Идея о существовании гравитационных волн является одним из самых удивительных предсказаний общей теории относительности Эйнштейна. Гравитационные волны — это пространственновременное возмущение, распространяющееся подобно электромагнитным волнам со скоростью света. Прямое обнаружение гравитационных волн — невероятно сложная задача, однако 14 сентября 2015 года первый сигнал был обнаружен при сотрудничестве LIGO и VIRGO. Гравитационные волны излучаются при быстром движении массивных объектов. Наиболее мощным источником гравитационных волн является событие слияния двух сверхмассивных черных дыр (далее — СЧД). Черные дыры, предсказанные общей теорией относительности, представляют собой чрезвычайно компактные объекты, массы которых могут быть очень большими. Другие особые свойства черных дыр в решении данной задачи не понадобятся. В общепринятой теории эволюции галактик предполагается, что в центре галактики находится сверхмассивная черная дыра, обладающая массой, порядка $10^5 - 10^9$ масс Солнца. Галактиками называются звездные системы, содержащие $10^{10} - 10^{11}$ звезд. В процессе эволюции две галактики могут столкнуться и слиться в одну. Что же произойдёт с двумя сверхмассивными черными дырами, первоначально находившимися в их центрах? Можно выделить три основных этапа эволюции системы, состоящей из двух сверхмассивных черных дыр. На каждом из трёх этапов СЧД сближаются, хотя физические явления, лежащие в основе этих процессов, различны. Каждый из этих трех этапов будет изучен нами в первых трех заданиях. В четвертом задании мы будем использовать полученные ранее соотношения для расчета полного времени эволюции системы бинарных СЧД. В конце процесса эволюции две сверхмассивные черные дыры сближаются и сливаются в одну черную дыру. Процесс слияния длится около часа и сопровождается мощным импульсом гравитационного излучения. Будущие обсерватории, такие как LISA, смогут задетектировать это излучение. Тем не менее, исследования эволюции сверхмассивных черных дыр ведутся уже сейчас, на заре эры астрономии гравитационных волн. 1. Выражайте все расстояния в парсеках $\mathrm{(pc)}$, а временные интервалы в гига годах $\mathrm{(Gy)}$. Мы будем использовать массу Солнца $(M_S)$ в качестве единицы массы. Возможно, вам понадобятся следующие табличные значения: $1\mathrm{pc}=3.1\times10^{16}~м$, $M_S=2.0\times10^{30}~кг$, $t_H=13.7~\mathrm{Gy}$, возраст Вселенной, $G=6.67\times10^{-11}~Н\times м^2/кг^2$, $c=3.0\times10^8~м/с$. 2. Когда мы пишем слово «оцените», мы не требуем от вас точного ответа. Достаточно получить результат, который отличается от истинного не более, чем в $10$ раз. Когда мы пишем «найдите», мы подразумеваем точный ответ. Слово «вычислите» предполагают численный ответ. 3. В течение всей задачи будем считать, что все звезды в галактике имеют одинаковую массу $m=M_S$. 4. На протяжении всей задачи эффектами общей теории относительности можно пренебречь, за исключением явления излучения гравитационных волн. Все звезды и черные дыры будем считать точечными телами, которые подчиняются законам Ньютоновской гравитации. В этом задании мы будем изучать упрощенную модель галактики. Вы можете не учитывать скорости звезд в галактике и считать концентрацию звезд $n$ постоянной. $R$ — характерный размер галактики. Концентрация звезд достаточно мала, поэтому столкновения звезд происходят чрезвычайно редко, и ими можно пренебречь. Рассмотрим сверхмассивную черную дыру с массой $M\gg m$, движущуюся со скоростью $v$ через галактику. Удивительно, но средняя сила взаимодействия черной дыры со звездами отлична от нуля. По этой причине данная сила замедляет движение черной дыры и называется силой динамического трения. Это задание посвящено определению силы динамического трения.
Перейдем в систему отсчета, связанную со сверхмассивной черной дырой. Рассмотрим движение одной звезды с прицельным параметром $b$ (см. рис). Будем предполагать, что $$b\gg b_1 =\frac{GM}{v^2}.$$ Угловое отклонение звезды равно $\alpha=kb_1/b$, где $k$ — некоторый коэффициент. Найдите значение $k$. Если вы не можете найти значение $k$, примите $k=1$ в дальнейшем.
Пусть ось $\mathrm{Ox}$ направлена вдоль скорости черной дыры. Найдите проекцию на ось $\mathrm{Ox}$ импульса $\Delta p_x$, переданную звездой черной дыре.
Оцените среднюю силу $F_{DF}$, действующую на черную дыру, путем усреднения по прицельному параметру $b$. Вкладом звезд с прицельными параметрами $b < b_1$ можно пренебречь. Предполагается, что черная дыра находится в центральной части галактики. Выразите $F_{DF}$ через $M,v,R,G$, и плотность звезд $\rho=mn$.
Полученное в предыдущей задаче выражение для $F_{DF}$ содержит множитель $\log R/b_1$, который далее мы будем обозначать как $\log \Lambda$. Вычислите значение $\log \Lambda$ для $M =10^8M_s$, $R = 20 ~кпк = 20 \times 10^3 пк$ и скорости $v= 200~ км/с$. В этом задании мы рассмотрим систему двух сверхмассивных черных дыр с равными массами $M\gg m$, расположенными в центре галактики. Будем называть эту систему бинарной системой сверхмассивных черных дыр (или просто бинарной системой). Будем считать, что вблизи бинарной системы нет звезд, каждая сверхмассивная черная дыра имеет круговую орбиту радиуса $a$ в гравитационном поле другой сверхмассивной черной дыры.
Найдите орбитальную скорость $v_{bin}$ каждой чёрной дыры. Найдите полную энергию $E$ бинарной системы. Выразите их через $a,G$ и $M$. На расстояниях от бинарных систем намного больших, чем $a$, находится большое количество звезд. Звезды движутся по сложным и разнообразным траекториям в гравитационном поле всей галактики. Подобно движению молекул в идеальном газе, движение звезд можно считать хаотическим. Предположим, что скорости звезд имеют равные величины $\sigma\ll v_{bin}$, а средняя плотность звезд равна $\rho$. В этом случае динамическое трение больше не влияет на бинарную систему, и потери энергии будут вызваны другим явлением.
Решим вспомогательную задачу. Пусть звезда массой $m$ движется по направлению к точечной массе $M_2\gg m$, находящейся в состоянии покоя. $r_m$ — минимальное расстояние между звездой и точечной массой в процессе движения. $\sigma$ — скорость звезды на большом расстоянии от $M_2$. Найдите точное значение прицельного параметра $b$. Если звезда приближается к бинарной системе на расстояние около $a$, она участвует в сложном трехчастичном взаимодействии с бинарной системой, что почти всегда приводит к тому, что звезда вылетает со скоростью порядка $v_{bin}$ (скорость звезды на большом расстоянии после взаимодействия). Такое ”сильное” взаимодействие мы назовем столкновением звезды с бинарной системой. Ускорение и выброс звезды после столкновения называется «гравитационной рогаткой».
Оцените характерное время $\Delta t$ между двумя последовательными соударениями бинарной системы со звездами. Учтите, что $\sigma\ll v_{bin}$.
Оцените скорость потерь энергии бинарной системы $dE/dt$. Оцените скорость изменения радиуса $da/dt$. Выразите её через $a,\rho,\sigma,G$.
Пусть $a_1$ — начальный радиус системы. Оцените время $T_{SS}$, за которое радиус уменьшается в $2$ раза за счёт ”гравитационной рогатки”. Вычислите $T_{SS}$ при $\sigma=200~км/с$, $a_1=1~пк$, $\rho=10^4~M_S/пк^3$. В этом задании мы будем изучать бинарную систему с равными массами, которая никак не взаимодействует со звездами. Даже в этом случае система теряет энергию из-за излучения гравитационных волн. Скорость потерь энергии из-за гравитационных волн равна $$\frac{dE}{dt}=-\frac{1024}{5}\frac{G}{c^5}(\omega^3I)^2,$$ где $\omega$ — угловая скорость бинарной системы, $I=2Ma^2$ — квадрупольный момент системы.
Найдите скорость изменения радиуса бинарной системы $da/dt$ за счет излучения гравитационных волн. Когда радиус $a$ орбиты бинарной системы становится близким к гравитационному радиусу черной дыры: $$r_g=\frac{2GM}{c^2},$$ две черные дыры быстро сливаются.
Обозначим начальный радиус системы как $a_2\gg r_g$. Оцените время $T_{GW}$, за которое бинарная система сжимается до радиуса $r_g$ за счет излучения гравитационных волн. Выразите $T_{GW}$ через $a_2, M, c$ и $G$.
Вычислите начальный радиус $a_H$ бинарной системы с равными массами $M=10^8M_S$, время слияния которой равно возрасту Вселенной: $T_{GW}=t_H$. В этой части мы будем использовать результаты, полученные ранее. Рассмотрим реальную астрофизическую ситуацию. Две галактики, имеющие в своих центрах сверхмассивные черные дыры с массами $M=10^8M_S$, сливаются в новую звездную систему. Пусть новая галактика будет сферически симметричной с радиусом $R=20~кпк=20\times10^3~пк$. Предположим, что звездная плотность зависит от радиуса $r$ от центра галактики по закону $$\rho(r)=\frac{\sigma^2}{4\pi Gr^2},$$ где $\sigma=200~км/с$.
Пусть тело движется по круговой орбите радиусом $a< R$ в гравитационном поле звезд. Пренебрегая силой динамического трения, найдите скорость $v$ тела. Сразу же после слияния галактик две сверхмассивные черные дыры имеют произвольные положения внутри новой галактики и не влияют друг на друга. Давайте рассмотрим одну из черных дыр. Будем считать, что она движется по круговой орбите радиусом $a< R$ вокруг центра галактики и медленно теряет энергию из-за динамического трения.
Оцените скорость изменения радиуса орбиты $da/dt$. В части А мы считали все звезды неподвижными. Хотя в реальной галактике звезды движутся, не все из них имеют одинаковые скорости $\sigma$. Скорости звезд совпадают с $\sigma$ только по порядку величины, так же как и скорости черных дыр относительно звезд. Поэтому вы можете использовать результат, полученный в a.3 для оценки. Используйте выражение для плотности $\rho(r)$ из уравнения $$\rho(r)=\frac{\sigma^2}{4\pi Gr^2}.$$ Используйте значение $\log \Lambda$, вычисленное в a.4. Через некоторое время две черные дыры приблизятся к центру галактики. Пусть они движутся по круговой орбите радиуса $a$ вокруг центра галактики в гравитационном поле звезд.
Оцените критический радиус $a_1$ при котором гравитационное взаимодействие между двумя черными дырами уже не пренебрежимо мало. Вычислите его. Будем говорить, что в этом момент две черные дыры образуют бинарную систему (см. рис).
Предположим, что после слияния галактик две чёрные дыры находились на расстоянии $a_0=2~кпк=2\times10^3~пк$ от центра галактики. Из-за динамического трения образуется бинарная система. Вычислите время $T_1$, которое требуется для образования бинарной системы. После образования бинарной системы две чёрные дыры быстро выбрасывают все звезды от центра галактики и останутся там вдвоем. С этого момента динамическое трение становится не эффективным и бинарная система начинает терять энергию за счёт ”эффекта рогатки”. Будем считать скорости вращения звезд равными $\sigma$, а звездную плотность $\rho_1=\rho(a_1)$ из уравнения $$\rho(r)=\frac{\sigma^2}{4\pi Gr^2}.$$ ”Эффект рогатки” значительно уменьшает радиус системы, и через некоторое время система начинает терять энергию в основном из-за излучения гравитационных волн.
Когда радиус бинарной системы меньше некоторого значения $a< a_2~п$.
Оцените время $T_2$, за которое радиус бинарной системы изменяется от значения $a_1$ до значения $a_2$ (стадия ”рогатки”). Оцените время $T_3$, за которое радиус бинарной системы уменьшается от $a_2$ почти до нуля (стадия испускания гравитационных волн).
Для параметров, приведенных выше, вычислите общее время эволюции $T_{ev}$ от слияния галактик до слияния черных дыр. Историческое замечание. Долгое время астрофизики думали, что эволюция слияния черных дыр останавливается на стадии рогатки, с того момента как бинарная система выбила все звезды с небольшими прицельными параметрами, которые могли бы столкнуться с ней. Казалось, что две черные дыры никогда не сольются. Этот факт был назван проблемой последнего парсека. Реальные галактики имеют сложные асимметричные формы. Несколько лет назад было обнаружено, что в галактиках сложных форм звезды с малыми параметрами удара появляются снова и снова. Бинарная СЧД продолжает терять энергию, но медленнее, чем дает наша оценка. Проблема последнего парсека была успешно решена.
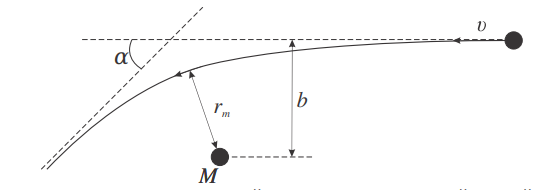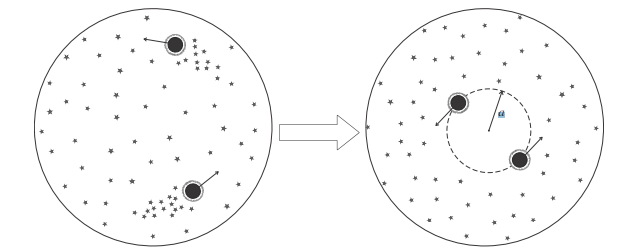
Перейдем в систему отсчета, связанную со сверхмассивной черной дырой. Рассмотрим движение одной звезды с прицельным параметром $b$ (см. рис). Будем предполагать, что $$b\gg b_1 =\frac{GM}{v^2}.$$ Угловое отклонение звезды равно $\alpha=kb_1/b$, где $k$ — некоторый коэффициент. Найдите значение $k$. Если вы не можете найти значение $k$, примите $k=1$ в дальнейшем.
Ответ: $$k=2$$

Пусть ось $\mathrm{Ox}$ направлена вдоль скорости черной дыры. Найдите проекцию на ось $\mathrm{Ox}$ импульса $\Delta p_x$, переданную звездой черной дыре.
Ответ: $$\Delta p_x=-\frac{2 G^2 M^2 m}{b^2 v^3}$$

Оцените среднюю силу $F_{DF}$, действующую на черную дыру, путем усреднения по прицельному параметру $b$. Вкладом звезд с прицельными параметрами $b < b_1$ можно пренебречь. Предполагается, что черная дыра находится в центральной части галактики. Выразите $F_{DF}$ через $M,v,R,G$, и плотность звезд $\rho=mn$.
Ответ: $$F_{D F}=-4 \pi G^2 M^2 \frac{\rho}{v^2} \log \Lambda$$

Полученное в предыдущей задаче выражение для $F_{DF}$ содержит множитель $\log R/b_1$, который далее мы будем обозначать как $\log \Lambda$. Вычислите значение $\log \Lambda$ для $M =10^8M_s$, $R = 20 ~кпк = 20 \times 10^3 пк$ и скорости $v= 200~ км/с$.
Ответ: $$b_1=\frac{GM}{v^2}=10.7~pc, \log\Lambda=7.5$$

Найдите орбитальную скорость $v_{bin}$ каждой чёрной дыры. Найдите полную энергию $E$ бинарной системы. Выразите их через $a,G$ и $M$.
Ответ: $$v_{bin}=\sqrt{\frac{GM}{4a}}$$$$E=-\frac{GM^2}{4a}$$

Решим вспомогательную задачу.  Пусть звезда массой $m$ движется по направлению к точечной массе $M_2\gg m$, находящейся в состоянии покоя. $r_m$ — минимальное расстояние между звездой и точечной массой в процессе движения. $\sigma$ — скорость звезды на большом расстоянии от $M_2$. Найдите точное значение прицельного параметра $b$.
Ответ: $$b=r_m \sqrt{1+\frac{2 G M_2}{\sigma^2 r_m}} .$$

Оцените характерное время $\Delta t$ между двумя последовательными соударениями бинарной системы со звездами. Учтите, что $\sigma\ll v_{bin}$.
Ответ: $$\Delta t=\frac{m\sigma}{4\pi GM\rho a}$$

Оцените скорость потерь энергии бинарной системы $dE/dt$.  Оцените скорость изменения радиуса $da/dt$. Выразите её через $a,\rho,\sigma,G$.
Ответ: $$\frac{da}{dt}=-\frac{2\pi G\rho a^2}{\sigma}$$

Пусть $a_1$ — начальный радиус системы. Оцените время $T_{SS}$, за которое радиус уменьшается в $2$ раза за счёт ”гравитационной рогатки”. Вычислите $T_{SS}$ при $\sigma=200~км/с$, $a_1=1~пк$, $\rho=10^4~M_S/пк^3$.
Ответ: $$T_{S S}=\frac{\sigma}{2 \pi G \rho a_1}=7.3 \times 10^{-4} \mathrm{~Gy}$$

Найдите скорость изменения радиуса бинарной системы $da/dt$ за счет излучения гравитационных волн.
Ответ: $$\frac{da}{dt}=-\frac{256}{5}\cdot\frac{G^3M^3}{c^5a^3}$$

Обозначим начальный радиус системы как $a_2\gg r_g$. Оцените время $T_{GW}$, за которое бинарная система сжимается до радиуса $r_g$ за счет излучения гравитационных волн. Выразите $T_{GW}$ через $a_2, M, c$ и $G$.
Ответ: $$T_{GW}=\frac{5}{1024}\cdot\frac{a^4_2c^5}{G^3M^3}$$

Вычислите начальный радиус $a_H$ бинарной системы с равными массами $M=10^8M_S$, время слияния которой равно возрасту Вселенной: $T_{GW}=t_H$.
Ответ: $$a_H=\sqrt[4]{\frac{1024}{5} \cdot \frac{G^3 M^3 t_H}{c^5}}=0.098 \mathrm{pc}$$

Пусть тело движется по круговой орбите радиусом $a< R$ в гравитационном поле звезд. Пренебрегая силой динамического трения, найдите скорость $v$ тела.
Ответ: $$v=\sigma$$

Оцените скорость изменения радиуса орбиты $da/dt$. В части А мы считали все звезды неподвижными. Хотя в реальной галактике звезды движутся, не все из них имеют одинаковые скорости $\sigma$. Скорости звезд совпадают с $\sigma$ только по порядку величины, так же как и скорости черных дыр относительно звезд. Поэтому вы можете использовать результат, полученный в a.3 для оценки. Используйте выражение для плотности $\rho(r)$ из уравнения $$\rho(r)=\frac{\sigma^2}{4\pi Gr^2}.$$ Используйте значение $\log \Lambda$, вычисленное в a.4.
Ответ: $$\frac{da}{dt}=-\frac{GM\log\Lambda}{a\sigma}$$

Оцените критический радиус $a_1$ при котором гравитационное взаимодействие между двумя черными дырами уже не пренебрежимо мало. Вычислите его. Будем говорить, что в этом момент две черные дыры образуют бинарную систему (см. рис).
Ответ: $$a_1=\frac{GM}{4\sigma^2}=2.7~\mathrm{pc}$$

Предположим, что после слияния галактик две чёрные дыры находились на расстоянии $a_0=2~кпк=2\times10^3~пк$ от центра галактики. Из-за динамического трения образуется бинарная система. Вычислите время $T_1$, которое требуется для образования бинарной системы.
Ответ: $$T_1=\frac{a_0^2 \sigma}{2 G M \log \Lambda}=0.121 \mathrm{~Gy}$$

Когда радиус бинарной системы меньше некоторого значения $a< a_2~п$.
Ответ: $$a_2=0.018~\mathrm{pc}$$

Оцените время $T_2$, за которое радиус бинарной системы изменяется от значения $a_1$ до значения $a_2$ (стадия ”рогатки”). Оцените время $T_3$, за которое радиус бинарной системы уменьшается от $a_2$ почти до нуля (стадия испускания гравитационных волн).
Ответ: $$T_2\approx0.0068~\mathrm{Gy}$$ $$T_3\approx0.0017~\mathrm{Gy}$$

Для параметров, приведенных выше, вычислите общее время эволюции $T_{ev}$ от слияния галактик до слияния черных дыр.
Ответ: $$T_{ev}=0.13~\mathrm{Gy}$$
Темы:
T, Азиатские